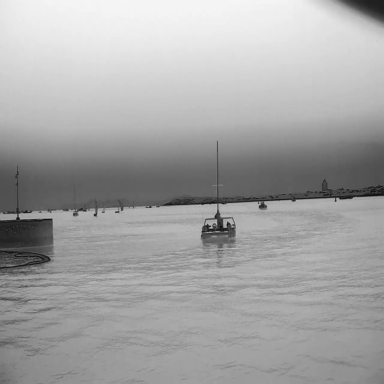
There are 15 objects shown in the infrared image, including a container_ship, seven bulk_carriers, and seven sailboats.